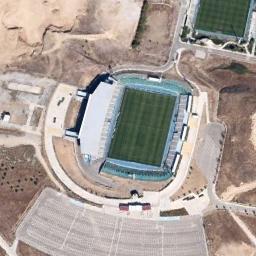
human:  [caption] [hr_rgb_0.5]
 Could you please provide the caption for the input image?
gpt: Square gymnasium built on bare land next to the swimming pool .

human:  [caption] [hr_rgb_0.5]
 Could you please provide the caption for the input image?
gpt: The stadium is on the bare land .

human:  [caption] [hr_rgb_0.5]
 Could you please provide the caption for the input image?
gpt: There is a vacant lot next to the stadium .

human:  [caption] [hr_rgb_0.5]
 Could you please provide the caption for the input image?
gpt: The stadium's roof has wavy white signs .

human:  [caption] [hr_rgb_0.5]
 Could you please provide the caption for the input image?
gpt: There are some bare land around the stadium .